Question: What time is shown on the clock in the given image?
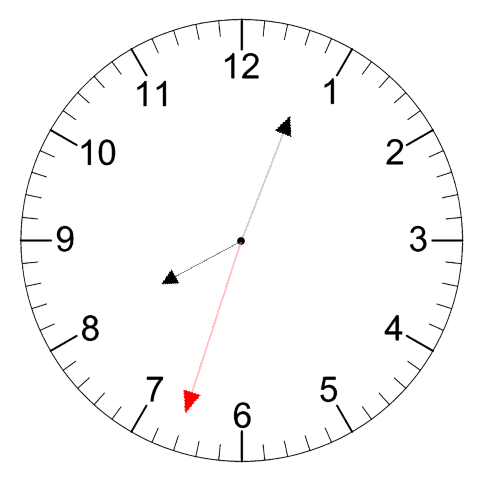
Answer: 08:03:33